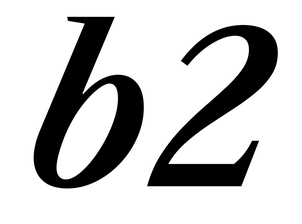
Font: LibreCaslonText-Italic_SemiBold_Italic